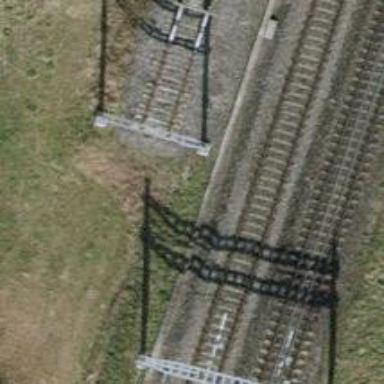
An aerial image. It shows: Railway yard with single rail track. The electrified track has contact line for power supply.